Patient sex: M
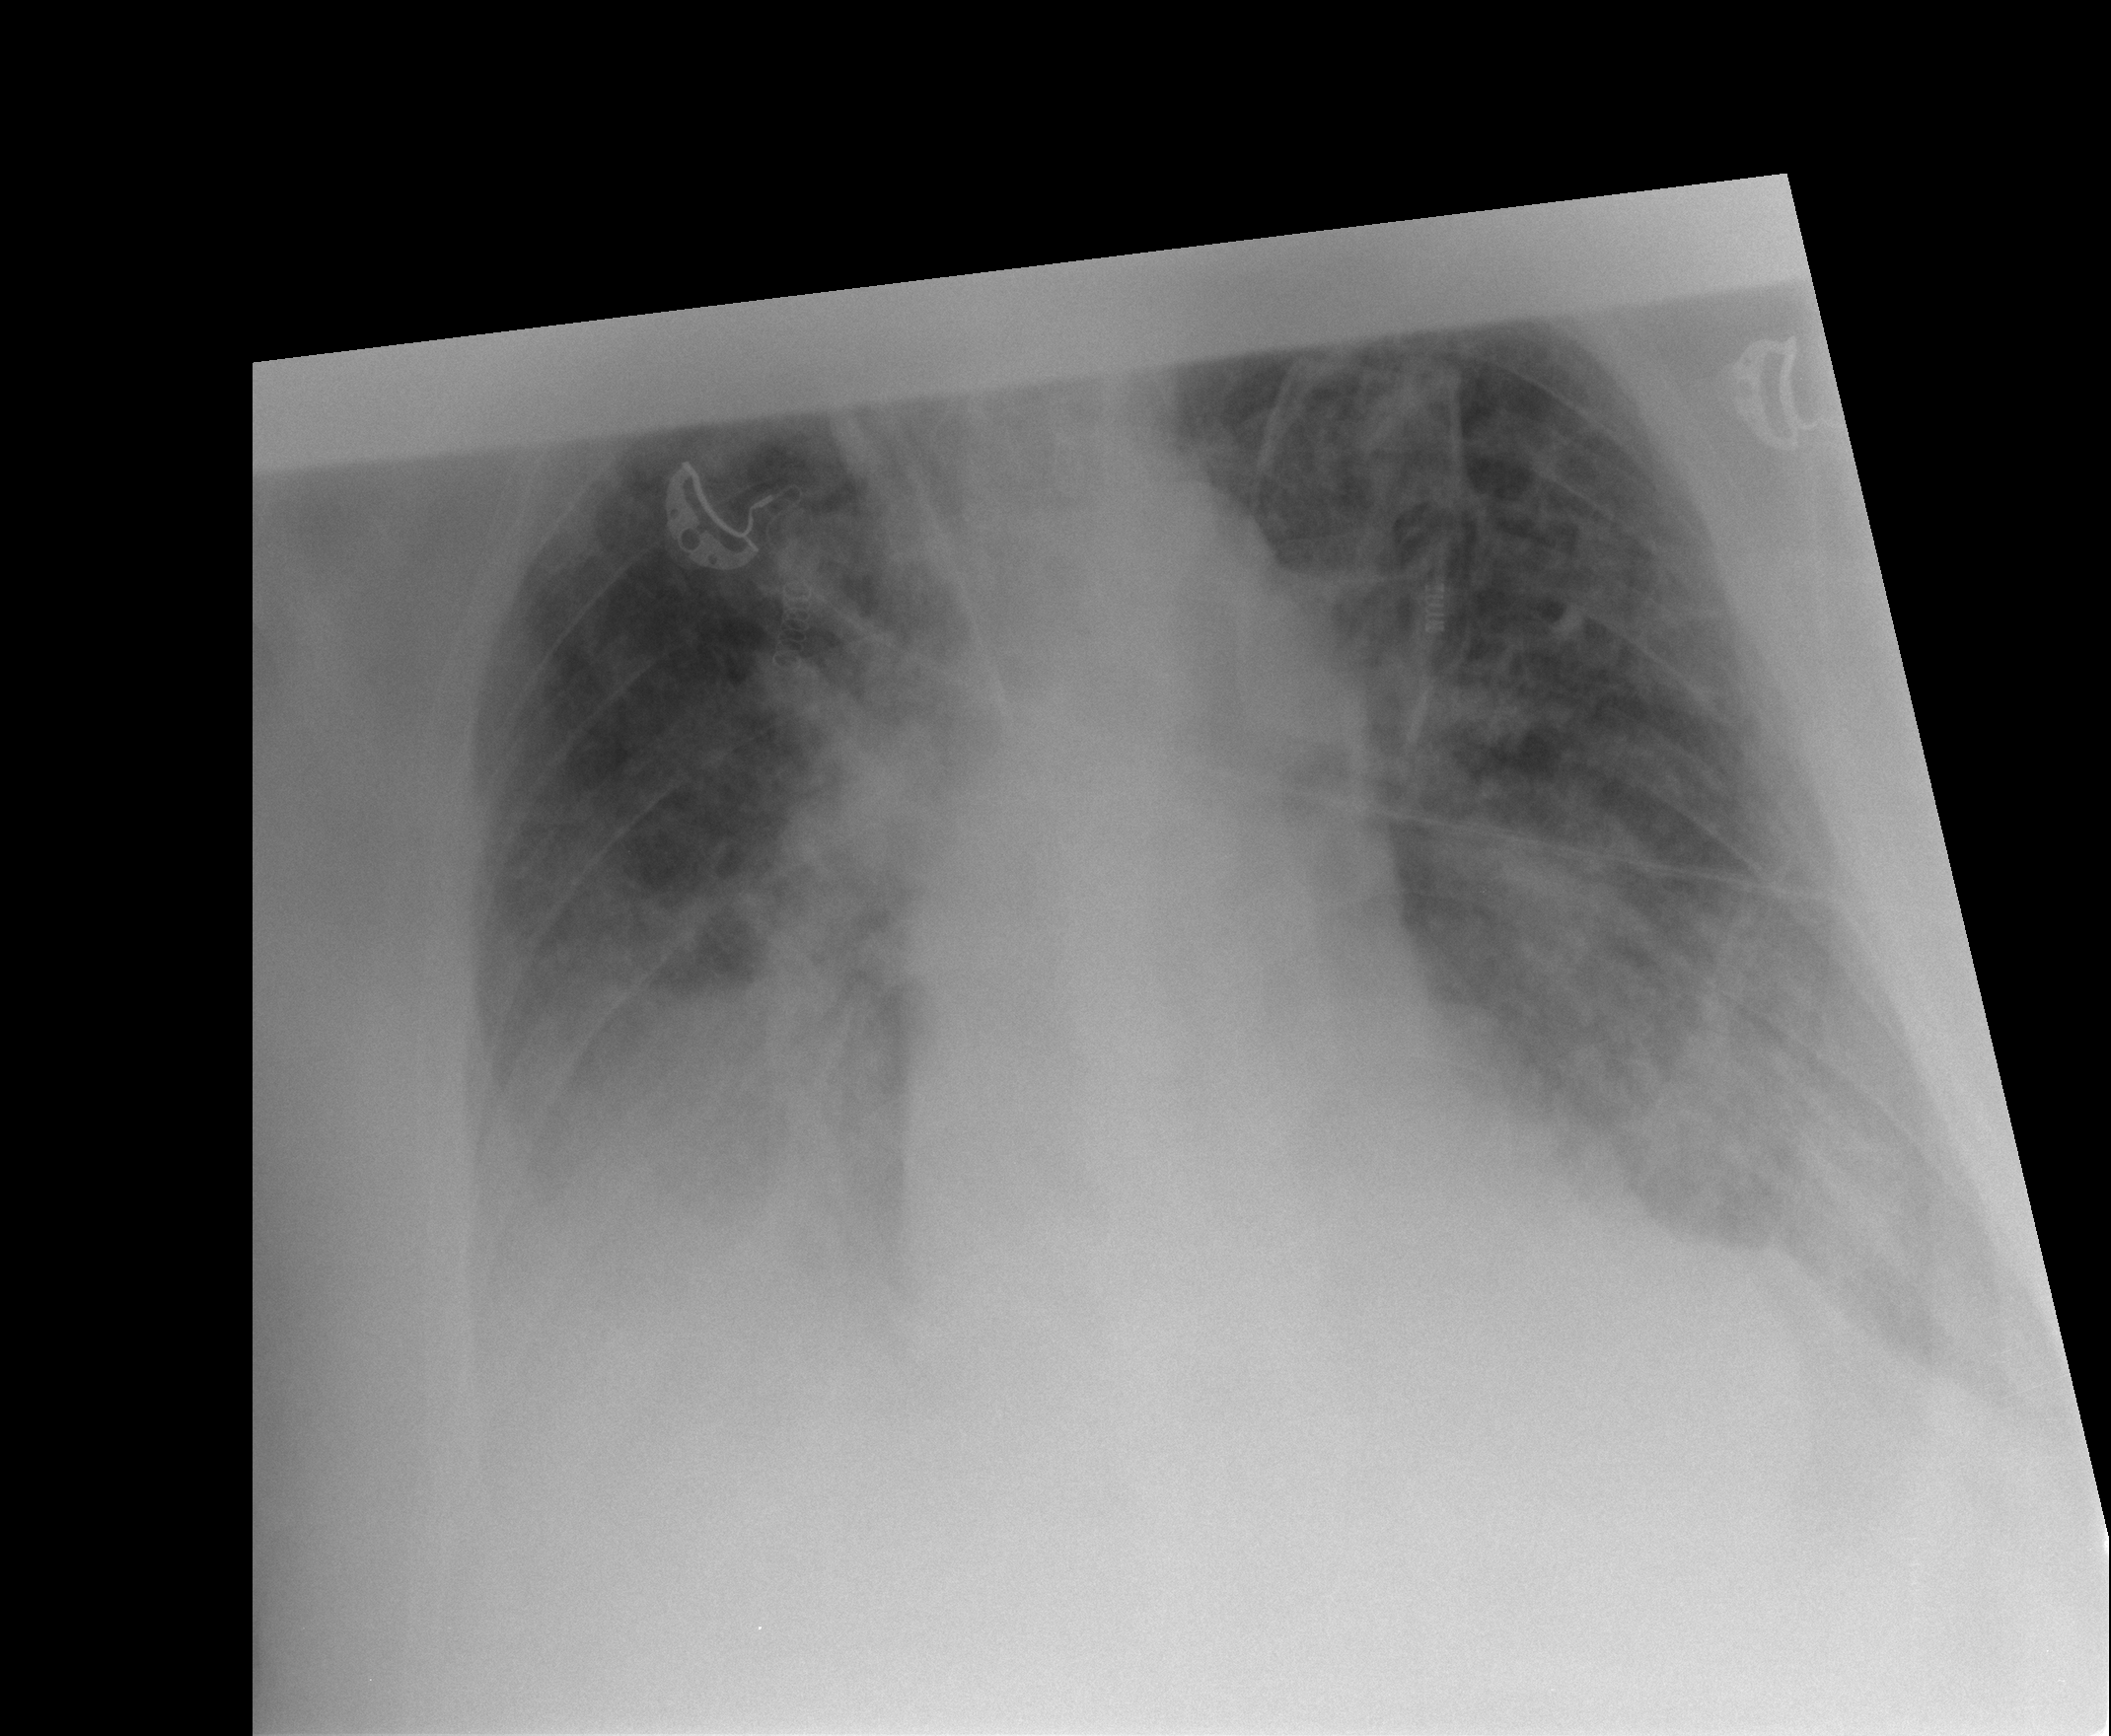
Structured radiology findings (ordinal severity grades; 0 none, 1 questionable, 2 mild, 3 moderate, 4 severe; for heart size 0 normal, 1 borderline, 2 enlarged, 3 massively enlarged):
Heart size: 2
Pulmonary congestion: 3
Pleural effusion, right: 3
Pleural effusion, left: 2
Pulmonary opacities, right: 3
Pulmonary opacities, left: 3
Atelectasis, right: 3
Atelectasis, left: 2